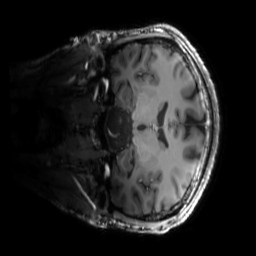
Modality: T1w
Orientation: coronal
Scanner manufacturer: siemens
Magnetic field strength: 6.98 T
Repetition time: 1.7 s
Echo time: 0.00254 s